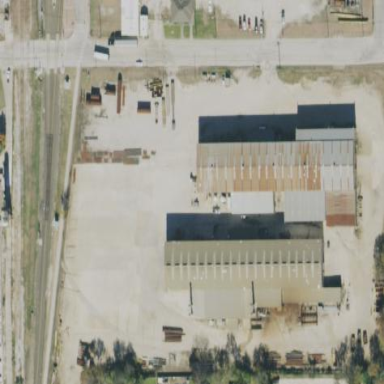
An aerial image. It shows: Industrial building.